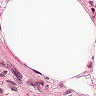
Metastatic tissue present: no